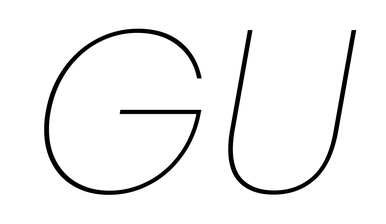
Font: Poppins-ThinItalic